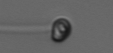
Label: flagellate